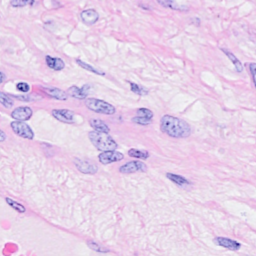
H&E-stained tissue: Breast